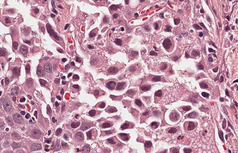
Tumor epithelial tissue: yes
Tumor-associated stroma tissue: yes
Normal tissue: no